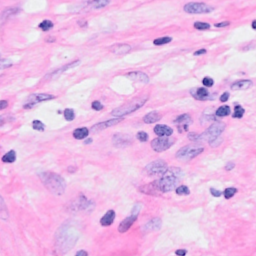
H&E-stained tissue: Breast